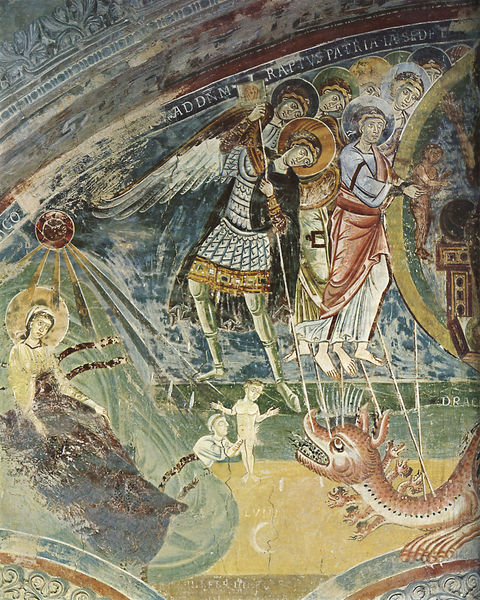
Titel: Wandmalerei in San Pietro al Monte, Civate
Standort: Civate, S. Pietro (EU - I)
Schlagwörter: hand, köpfe, ornament, kirche, kind, engel, bogen, stab, figuren, rundbogen, lanze, inschrift, wandgemälde, wandmalerei, strahlen, schlange, helm, rüstung, heiligenschein, chor, heilige, speer, deckengemälde, fresko, töten, stange, erzengel, drachentöter, georg, heiliger georg, deckenmalerei, inschriften, regenbogen, weltenrichter, heerscharen, hl. georg, harnsich, goben, ddrachentöter, christliches mosaik